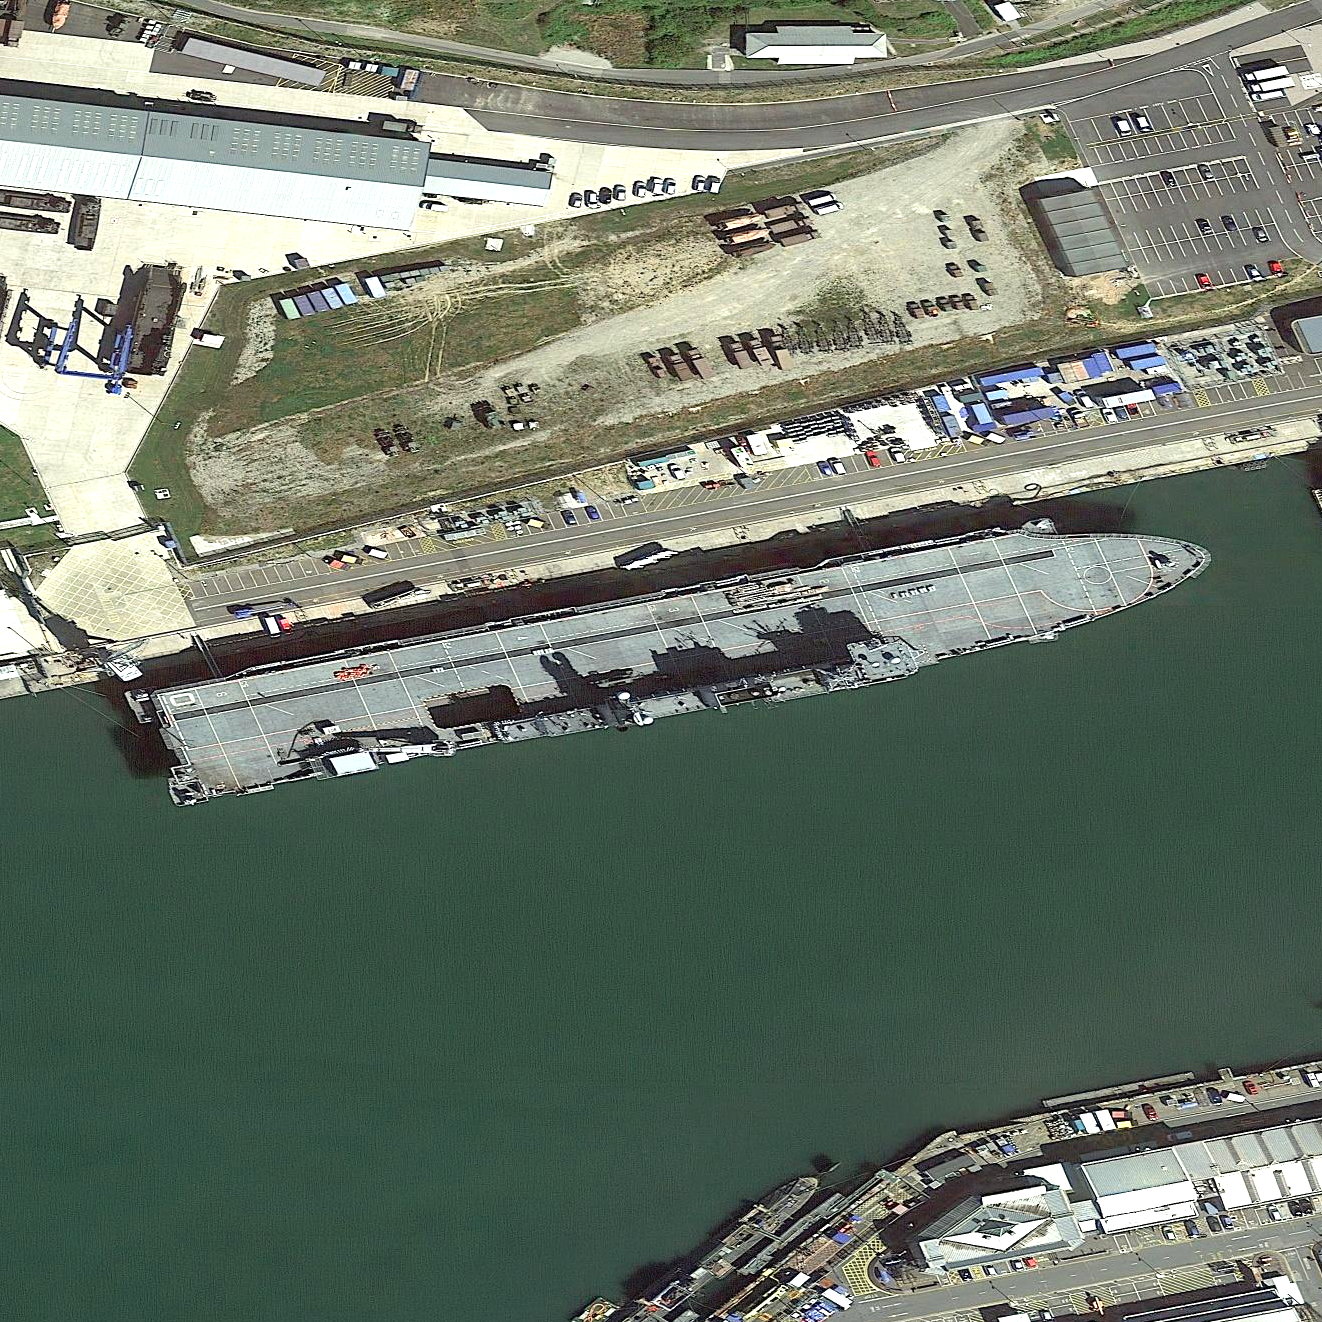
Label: assault